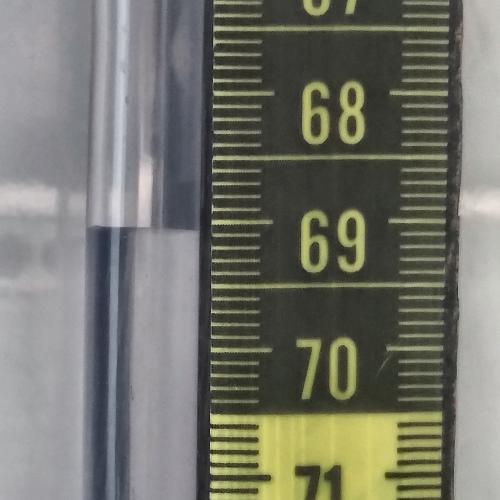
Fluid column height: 69.1 cm